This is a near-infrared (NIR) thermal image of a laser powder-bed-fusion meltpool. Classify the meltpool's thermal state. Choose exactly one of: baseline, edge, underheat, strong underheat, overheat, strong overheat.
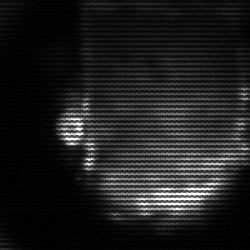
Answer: baseline